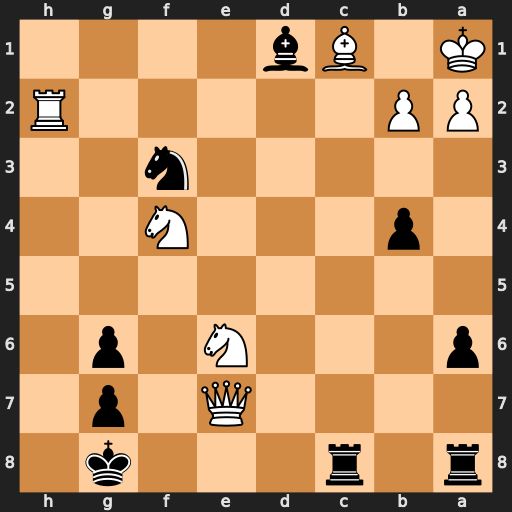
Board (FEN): r1r3k1/4Q1p1/p3N1p1/8/1p3N2/5n2/PP5R/K1Bb4
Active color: b
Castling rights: -
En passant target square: -
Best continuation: Rxc1#